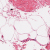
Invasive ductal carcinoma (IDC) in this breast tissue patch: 0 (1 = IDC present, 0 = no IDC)